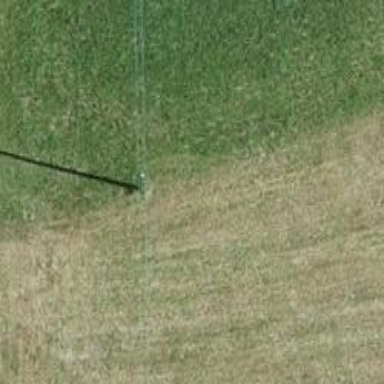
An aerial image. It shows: Minor power line.